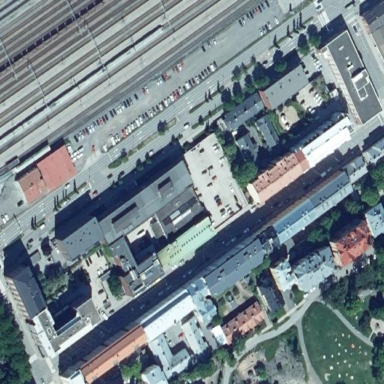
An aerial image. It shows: City block.